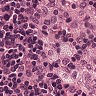
Metastatic tissue present: no